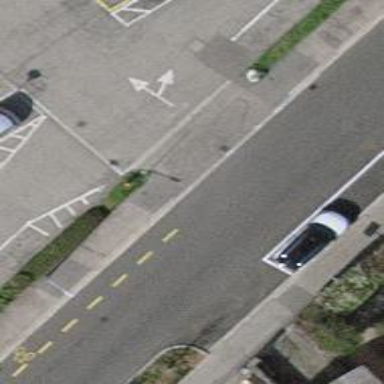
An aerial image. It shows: Parking aisle with sidewalk alongside the service road.